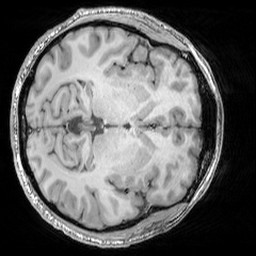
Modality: T1w
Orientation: axial
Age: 25
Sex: male
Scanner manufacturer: siemens
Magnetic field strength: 3 T
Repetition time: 1.9 s
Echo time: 0.00444 s